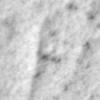
Label: no_change